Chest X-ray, PA view. Patient: 15 years old, sex M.
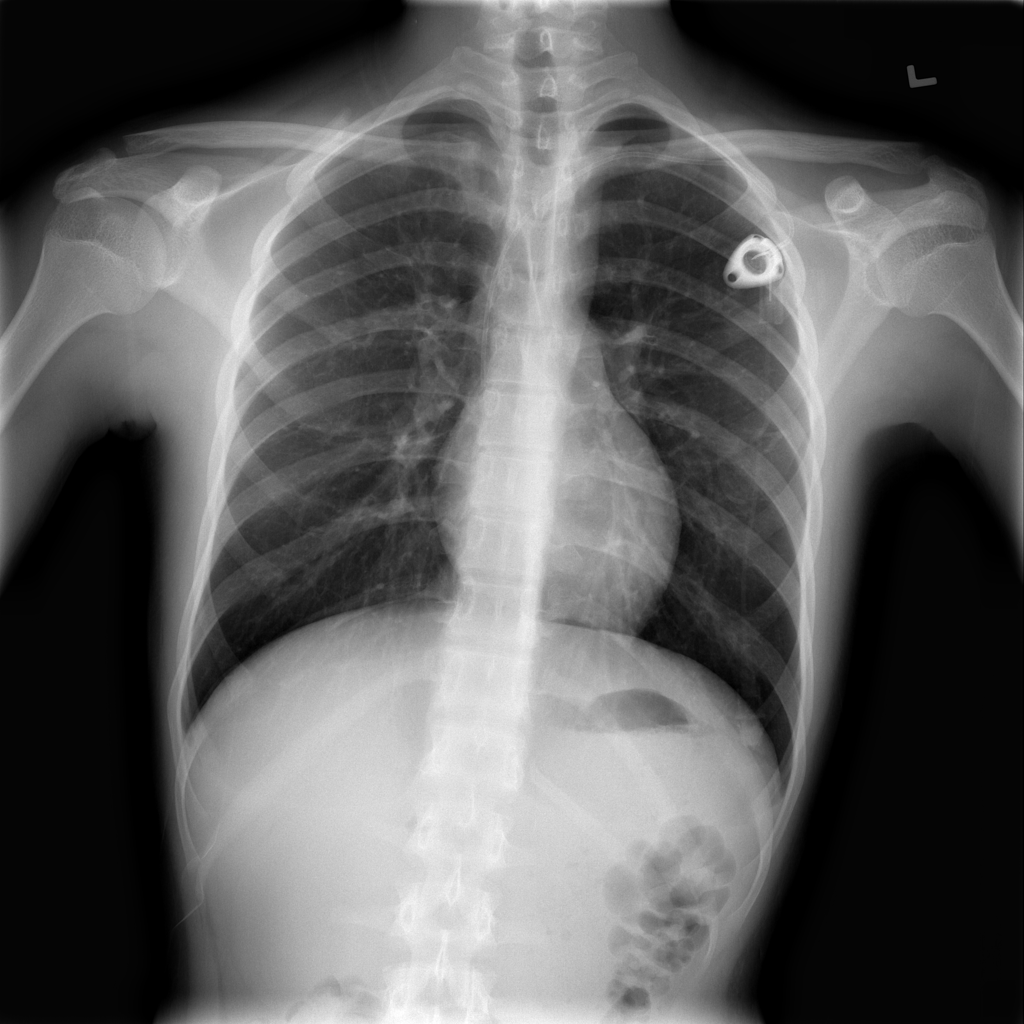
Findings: No Finding